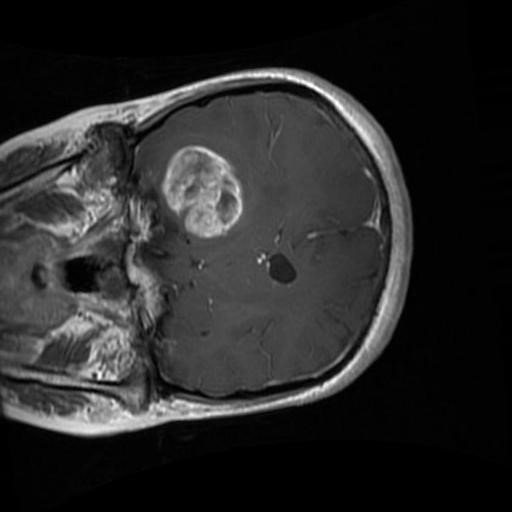
Label: brain_glioma